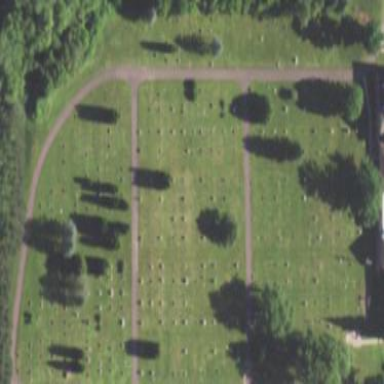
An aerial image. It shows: Cemetery.